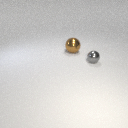
large brown metal sphere to the left of small gray metal sphere